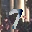
Label: 7